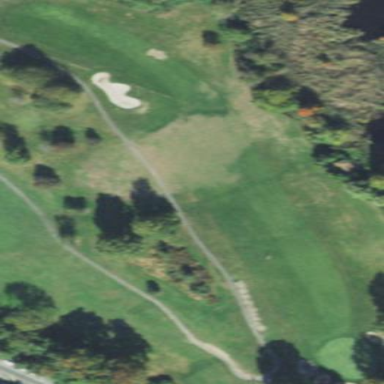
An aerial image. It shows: Grassy area designated as golf fairway.